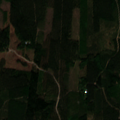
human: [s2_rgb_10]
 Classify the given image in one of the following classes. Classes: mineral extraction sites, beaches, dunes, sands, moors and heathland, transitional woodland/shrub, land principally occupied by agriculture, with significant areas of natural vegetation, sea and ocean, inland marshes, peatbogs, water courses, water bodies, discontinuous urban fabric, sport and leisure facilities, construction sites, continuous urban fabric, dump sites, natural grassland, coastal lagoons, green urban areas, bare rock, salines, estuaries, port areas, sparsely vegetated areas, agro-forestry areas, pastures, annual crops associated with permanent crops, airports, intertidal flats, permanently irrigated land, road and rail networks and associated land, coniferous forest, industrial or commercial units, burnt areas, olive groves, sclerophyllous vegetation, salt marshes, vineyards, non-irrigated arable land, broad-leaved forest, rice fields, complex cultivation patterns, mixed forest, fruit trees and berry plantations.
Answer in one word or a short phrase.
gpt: coniferous forest, mixed forest